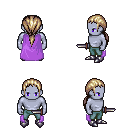
a pixel art fantasy rpg character, male body template, dark elf, purple skin, lavender cape, teal pants, white blonde ponytail hairstyle, metal boots, dagger, four views (front, back, left, right), 2x2 character sprite sheet, small pixel art, hard edges, no anti-aliasing